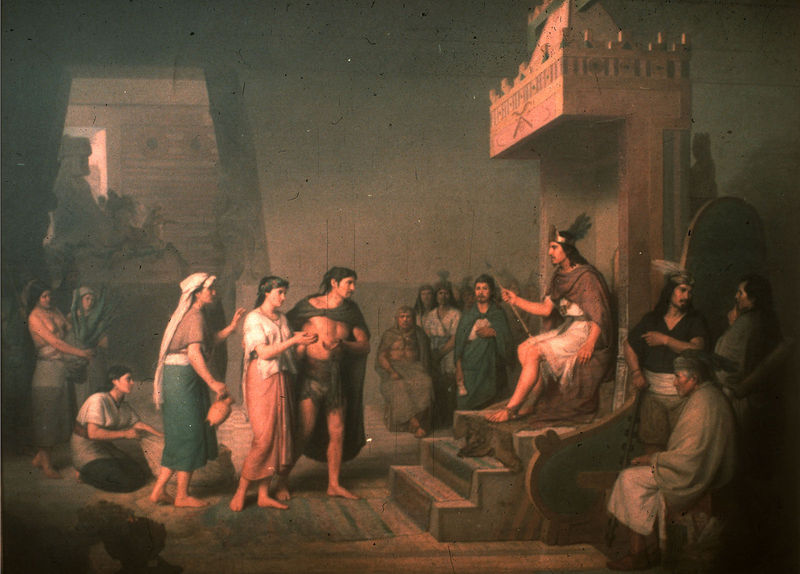
Titel: Die Darbringung von Pulque (El ofrecimiento del pulque)
Künstler: José Obregón
Institution: Mexico-City, Museo Nacional de Arte
Schlagwörter: gemälde, mann, weiß, frauen, grün, menschen, braun, frau, licht, männer, schwarz, teppich, bild, gold, krone, pferd, krug, vase, treppe, treppen, könig, thron, eingang, barfuß, sandale, statuen, tempel, pyramide, turban, bitten, zepter, gaben, pharao, bitter